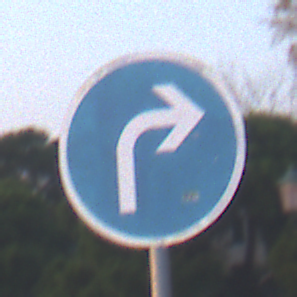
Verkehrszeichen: VorgeschriebeneFahrtrichtungRechts
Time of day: SunriseSunset
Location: Outdoor (Urban)
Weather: Clear
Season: NotSpecified
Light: Natural